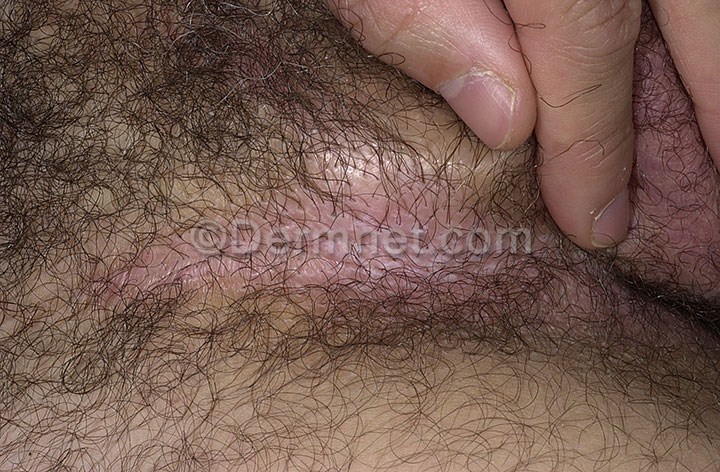
Disease: Tinea Ringworm Candidiasis and other Fungal Infections